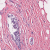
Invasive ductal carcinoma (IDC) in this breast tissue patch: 0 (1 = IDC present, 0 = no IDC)